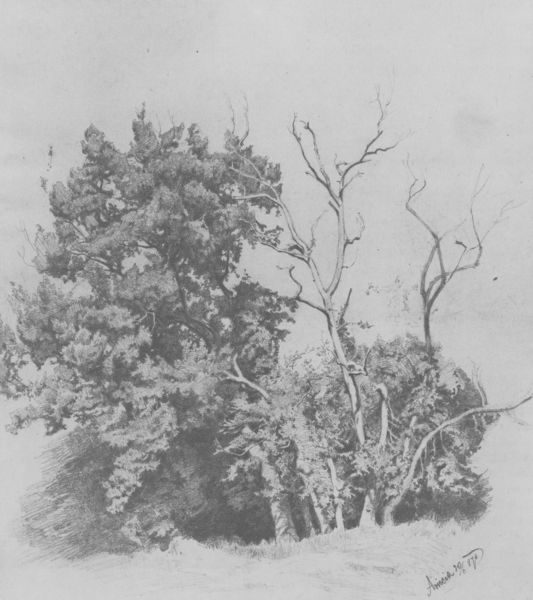
Titel: Baumstudie aus Arriccia
Künstler: Carl Schuch
Standort: Wien
Institution: Albertina
Schlagwörter: baum, blätter, dunkel, himmel, laub, schatten, weiß, baumstämme, bäume, grün, landschaft, sand, äste, ausschnitt, grau, hell, hintergrund, holz, kreide, licht, pastell, schwarz, skizze, zeichnung, gras, park, wiese, bild, signatur, ast, baumstamm, birke, erde, natur, stamm, strauch, vögel, wind, zweige, busch, büsche, gebüsch, sträucher, boden, blatt, schräg, wald, strand, naturalismus, studie, trocken, dunst, grafik, graphik, nebel, kahl, landschaftsmalerei, herbst, weis, winter, signiert, sturm, stämme, wehen, waldrand, foto, photographie, wälder, druck, schraffur, gebogen, illustration, schwarzweiß, bleistift, laubbaum, tanne, entwurf, sonnig, graphisch, kohlezeichnung, photo, kaputt, baumgruppe, unterholz, silbern, geäst, gehölz, wäldchen, verdorrt, dicht, eiche, waldstück, gesträuch, blattlos, gestrüpp, eichen, schief, krumm, gerippe, schäden, datiert, kahle bäume, abgestorben, verdörrt, verdichtet, gräue, baumsterben, baumstudie, vogeö, böatter, schadne